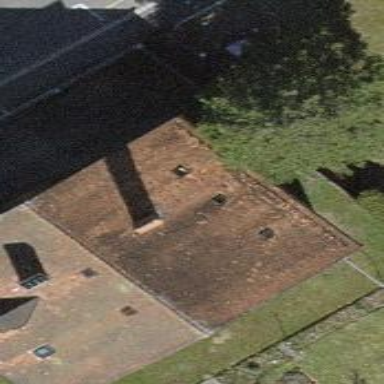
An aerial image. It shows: Detached building with gabled roof.